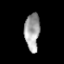
Tissue: lung
Cell type: T cells
Senescence score: 0.2115
Nuclear area (px): 551
Mean DAPI intensity: 163.345